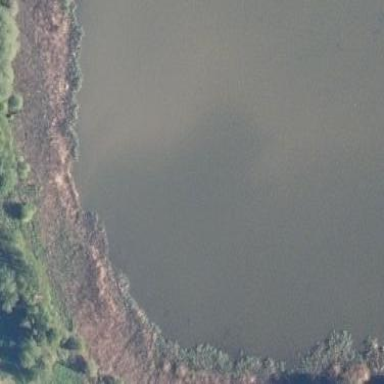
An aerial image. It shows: Reedbed in wetland area.